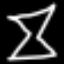
Label: hourglass